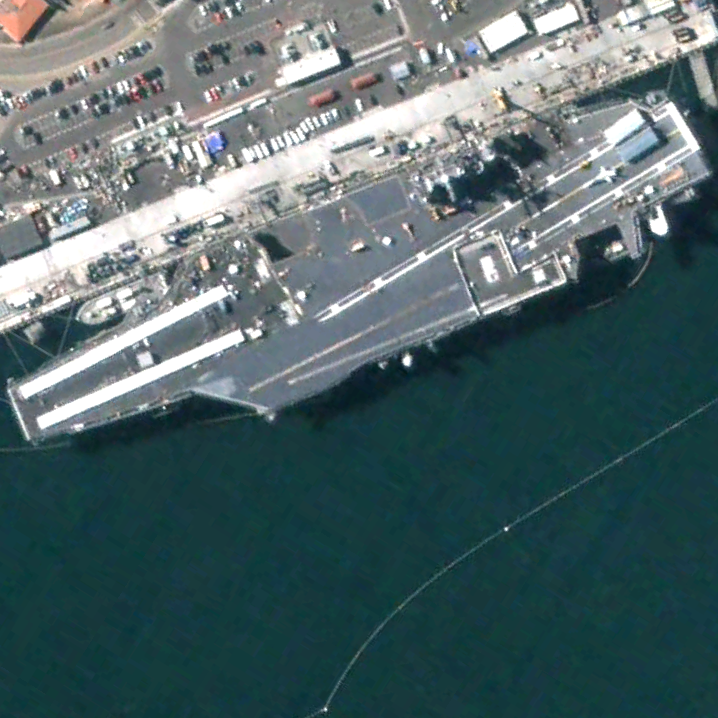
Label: aircraft_carrier